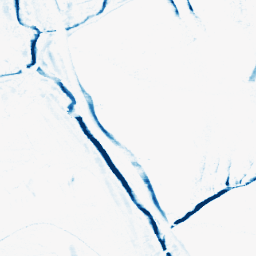
Category: morphological
Decomposition family: morphological_rect
Decomposition parameters: operation: closing
width: 10
height: 3
Upsampling method: linear_exact
Upsampling parameters: scale: 8
Upsampling scale: 8